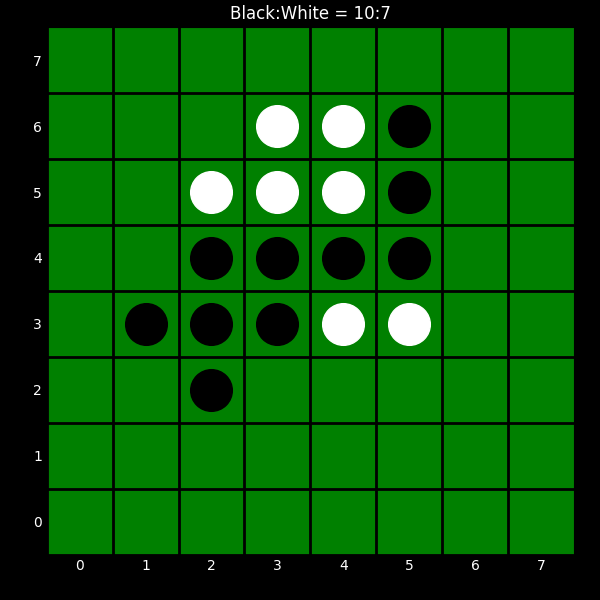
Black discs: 10
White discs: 7